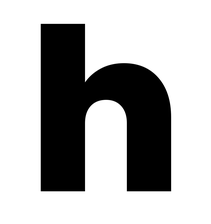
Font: Poppins-ExtraBold